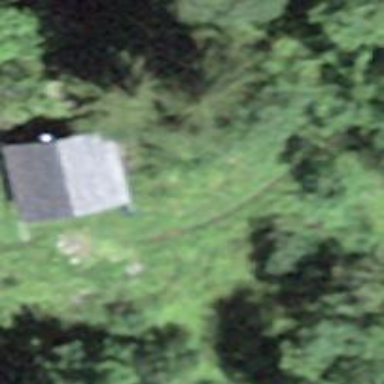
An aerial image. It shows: Wilderness hut for tourism.